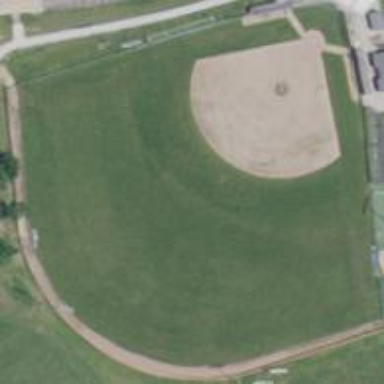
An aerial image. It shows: Baseball pitch for leisure and sports activities.